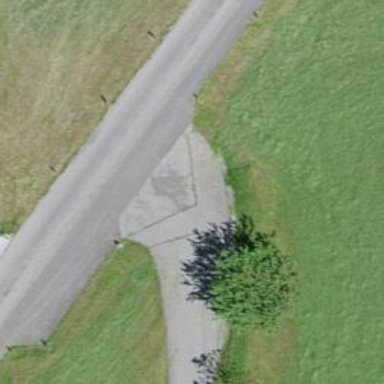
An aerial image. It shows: Well-maintained track road of grade 1.